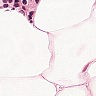
Metastatic tissue present: yes